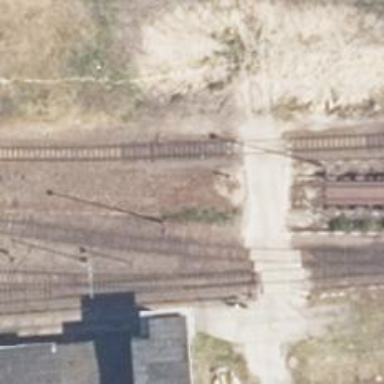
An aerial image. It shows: Railway switch.